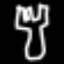
Label: fork